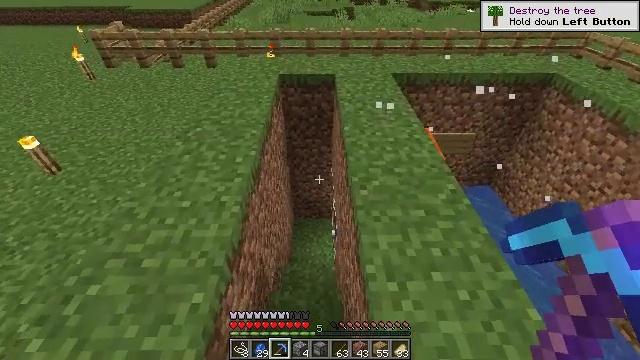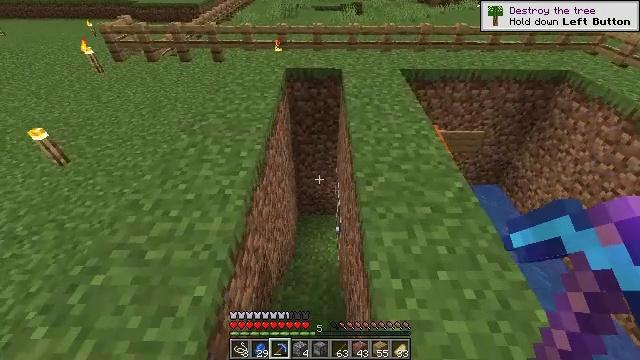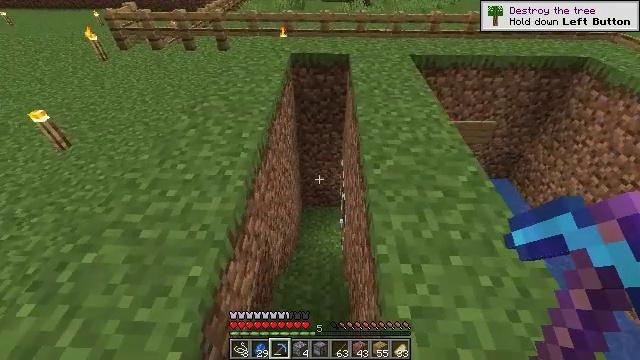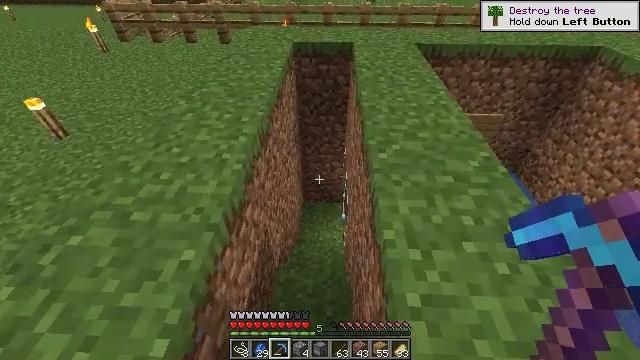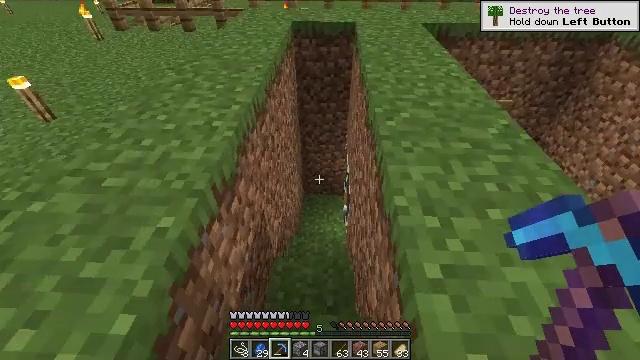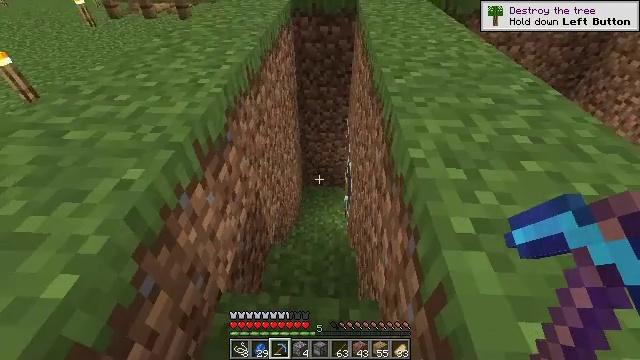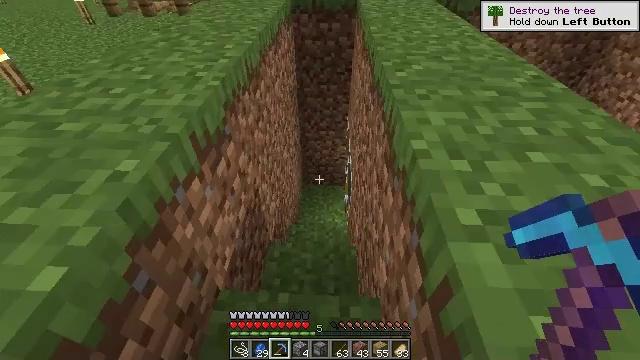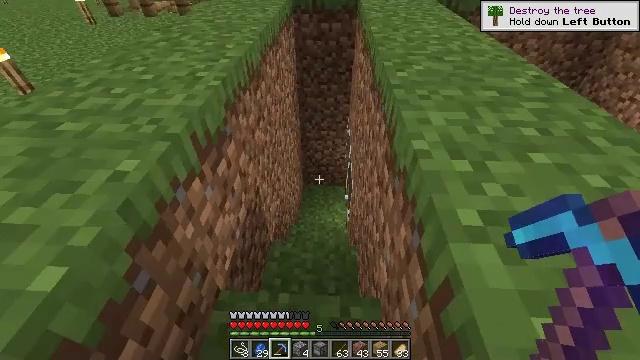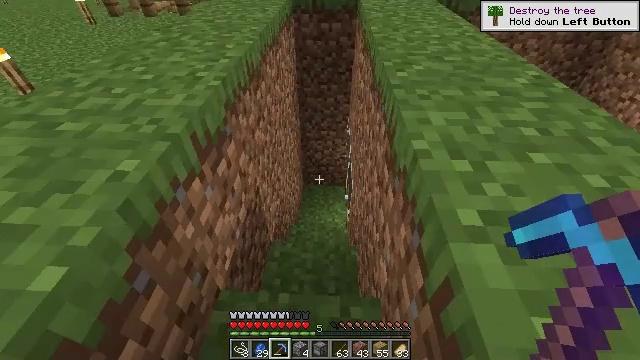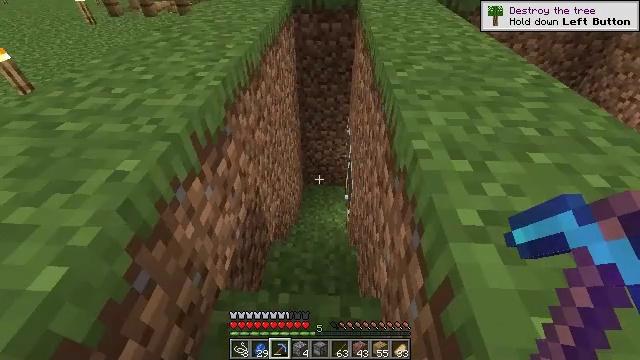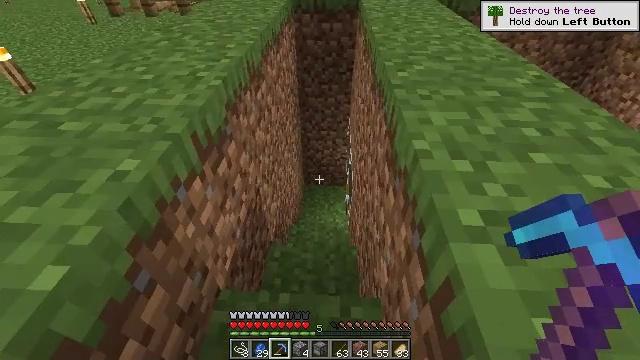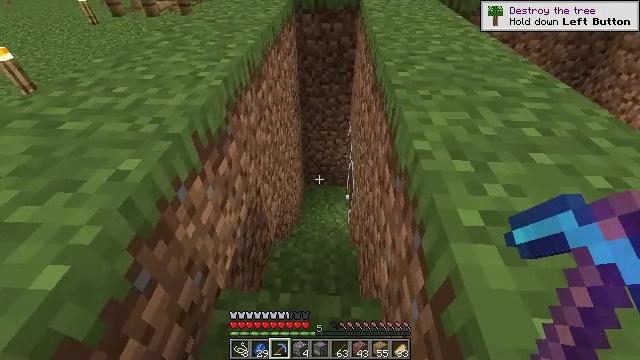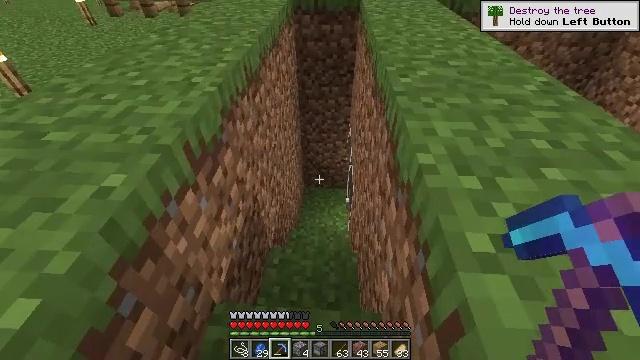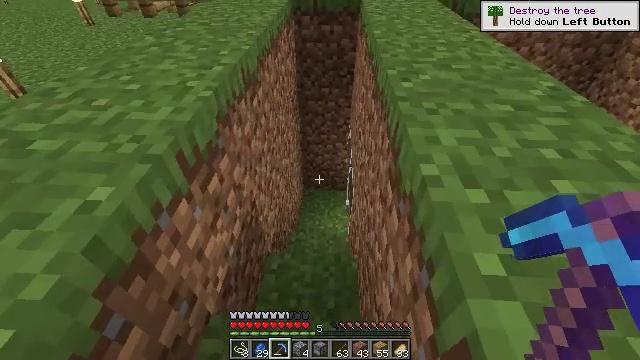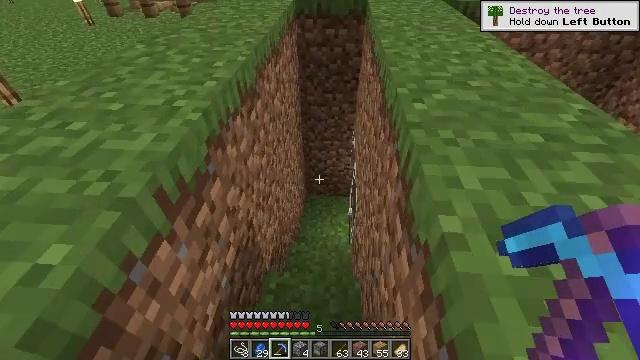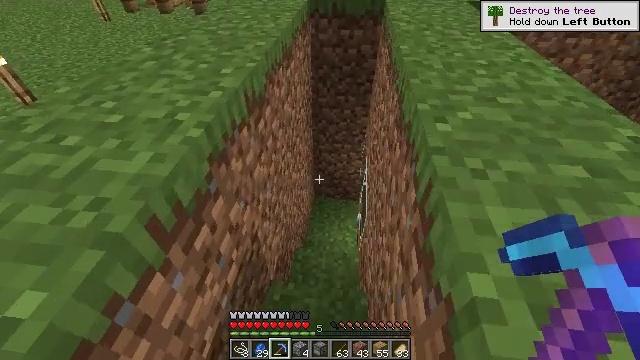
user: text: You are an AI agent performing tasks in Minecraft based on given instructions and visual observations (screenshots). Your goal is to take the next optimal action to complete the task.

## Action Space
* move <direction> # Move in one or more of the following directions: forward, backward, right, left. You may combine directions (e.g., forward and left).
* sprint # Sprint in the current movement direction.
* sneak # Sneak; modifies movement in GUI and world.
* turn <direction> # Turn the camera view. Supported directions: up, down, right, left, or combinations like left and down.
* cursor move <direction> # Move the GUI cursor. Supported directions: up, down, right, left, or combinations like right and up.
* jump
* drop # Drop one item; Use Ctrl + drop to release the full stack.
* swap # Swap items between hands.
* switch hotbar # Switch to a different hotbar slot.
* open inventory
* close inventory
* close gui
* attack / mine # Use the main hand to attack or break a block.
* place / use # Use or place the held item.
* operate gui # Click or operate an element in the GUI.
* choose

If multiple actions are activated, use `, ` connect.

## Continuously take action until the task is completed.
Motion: motion action
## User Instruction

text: Harvest carrots from the farmland.
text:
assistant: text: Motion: turn left
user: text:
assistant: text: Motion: turn left
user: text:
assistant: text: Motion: no_op
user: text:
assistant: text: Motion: no_op
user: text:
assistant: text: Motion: no_op
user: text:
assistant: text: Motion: no_op
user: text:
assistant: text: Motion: no_op
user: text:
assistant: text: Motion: no_op
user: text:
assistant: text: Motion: no_op
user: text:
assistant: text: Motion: no_op
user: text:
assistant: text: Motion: no_op
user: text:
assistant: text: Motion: move forward
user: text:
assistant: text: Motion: move forward
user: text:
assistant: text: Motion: move forward
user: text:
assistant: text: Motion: move forward, turn left
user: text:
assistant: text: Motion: move forward, turn left
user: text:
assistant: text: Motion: move forward
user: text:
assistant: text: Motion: move forward
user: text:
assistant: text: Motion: move forward
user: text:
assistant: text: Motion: move forward
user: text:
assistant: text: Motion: move forward, sprint
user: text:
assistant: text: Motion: move forward, sprint
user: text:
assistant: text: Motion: move forward, sprint
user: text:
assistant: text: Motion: move forward
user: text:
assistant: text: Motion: move forward
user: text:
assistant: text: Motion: move forward
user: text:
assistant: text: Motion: move forward
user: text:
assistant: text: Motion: move forward
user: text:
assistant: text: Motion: move forward
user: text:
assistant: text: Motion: move forward, turn right